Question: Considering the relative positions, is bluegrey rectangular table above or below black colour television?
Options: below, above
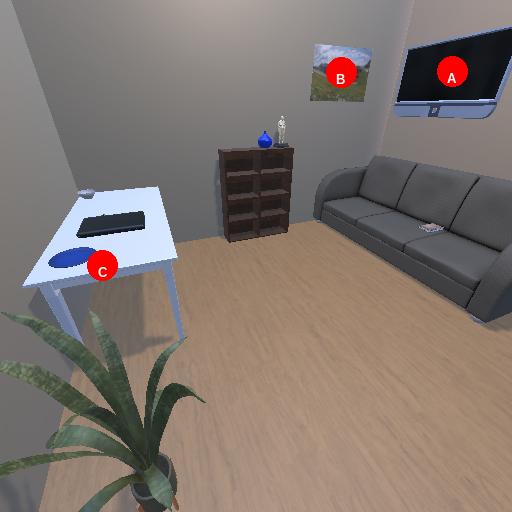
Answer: below